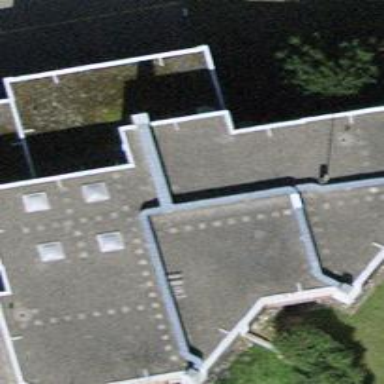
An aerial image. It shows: School.